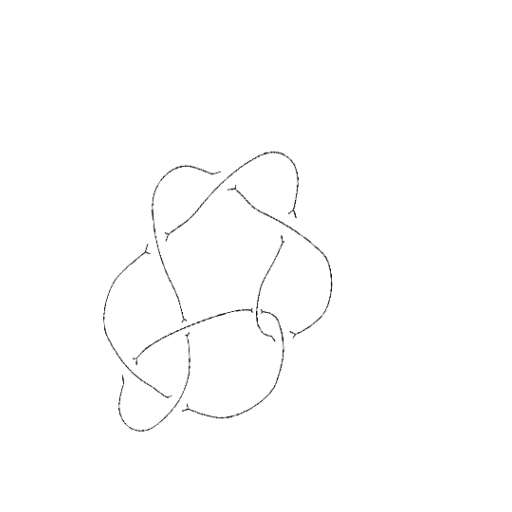
Crossing number: 8